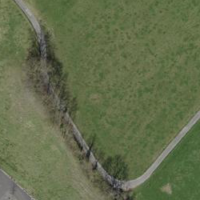
EUNIS habitat code: 52
Species observed at this site:
Clematis vitalba